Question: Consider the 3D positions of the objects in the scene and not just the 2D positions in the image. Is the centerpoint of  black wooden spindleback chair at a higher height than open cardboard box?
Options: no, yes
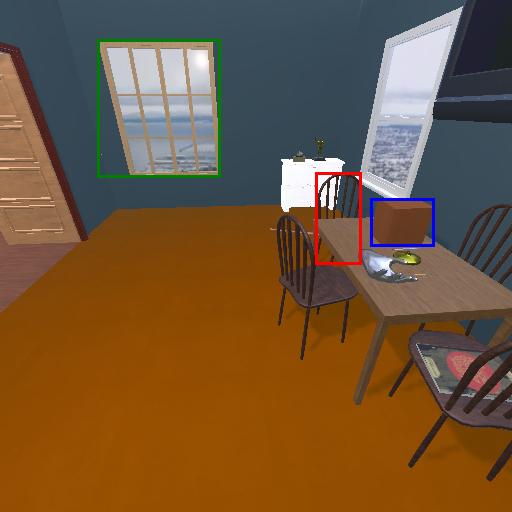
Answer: no